Question: I have the following jsfiddle modal
<URL>
next to the sign in button I want to have a "forgot password" link.
problem is the link is not in the center of the button and it looks bad

the html code relevant is:
'''
<div class="control-group">
<div class="controls" style="position: relative;">
<div class="checkbox"><input name="user[remember_me]" type="hidden" value="0"><input id="user_remember_me" name="user[remember_me]" type="checkbox" value="1"> <label for="user_remember_me">Remember me</label></div>
<input class="control-group btn" name="commit" type="submit" value="Sign in"><a href="/users/password/new" data-remote="true" class="control-group" id="forgotpass" style="position: absolute; ">Forgot your password?</a>
'''
which is created from the erb:
'''
<div class="control-group">
<div class="controls" style="position: relative;">
<% if devise_mapping.rememberable? -%>
<div class="checkbox"><%= f.check_box :remember_me %> <%= f.label :remember_me %></div>
<% end -%>
<%= f.submit "Sign in" , :class => "control-group btn"%><%- if devise_mapping.recoverable? && controller_name != 'passwords' %><%= link_to "Forgot your password?", new_user_password_path , :remote=>true, :style => "position: absolute; bottom: 0", :id=>"forgotpass" %>
<% end -%>
<%= ajaxloadericon %>
</div>
</div>
'''
What must be done for it to be in the center?
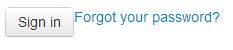
Answer: You can do this with padding, which can move the text around.
'''
#forgotpass {
padding: 5px 0 0 3px;
}
'''
will give you <URL>